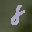
Label: 8